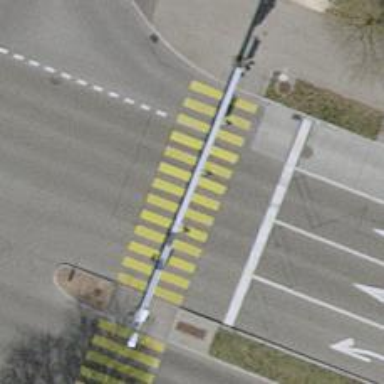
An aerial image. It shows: Zebra crossing with traffic signals. The crossing is marked by traffic lights.